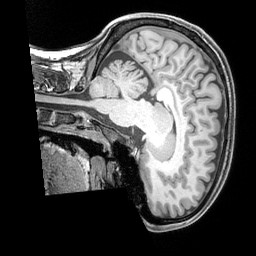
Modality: T1w
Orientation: sagittal
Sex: female
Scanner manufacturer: siemens
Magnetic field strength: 3 T
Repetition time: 2.3 s
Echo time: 0.00226 s